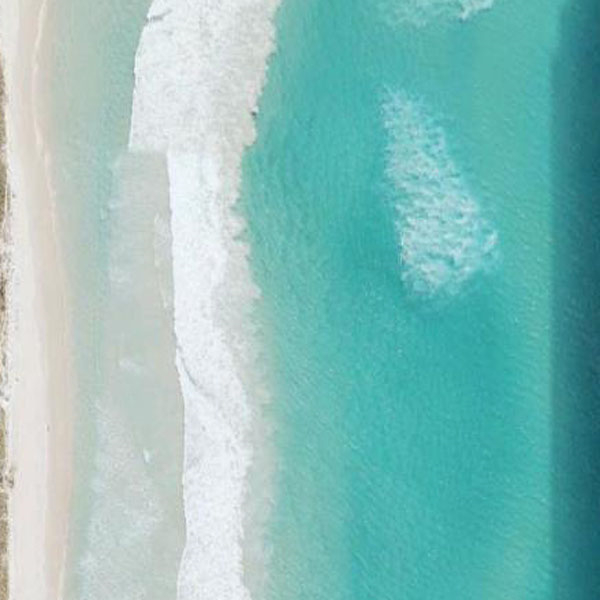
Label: Beach